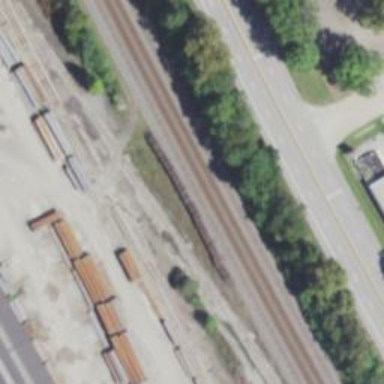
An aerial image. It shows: Disused railway siding.